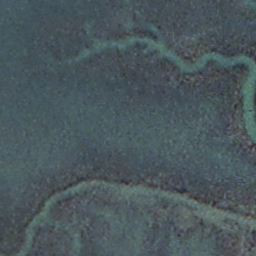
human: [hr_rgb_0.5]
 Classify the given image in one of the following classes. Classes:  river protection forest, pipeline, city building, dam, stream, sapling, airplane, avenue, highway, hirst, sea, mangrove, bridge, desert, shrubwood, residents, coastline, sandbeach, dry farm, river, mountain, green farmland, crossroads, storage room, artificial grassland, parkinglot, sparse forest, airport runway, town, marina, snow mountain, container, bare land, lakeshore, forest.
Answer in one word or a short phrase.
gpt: stream